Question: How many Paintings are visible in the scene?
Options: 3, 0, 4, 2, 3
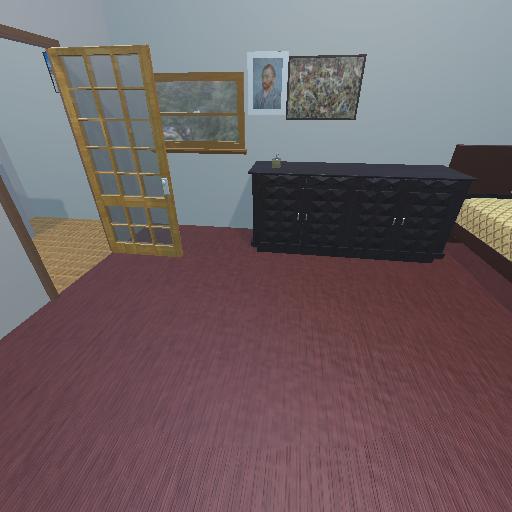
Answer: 3